Question: Is there a way that I can format an XML file in the proper way when creating it programmatically?
For example, if I use this code to create a simple XML File:
'''
NSXMLElement *fallback_driver = [[NSXMLElement alloc] initWithName:@"fallback-driver"];
NSXMLElement *folder = [[NSXMLElement alloc] initWithName:@"folder"];
[folder setStringValue:[ads_make objectValueOfSelectedItem]];
NSXMLElement *filename =[[NSXMLElement alloc] initWithName:@"filename"];
[filename setStringValue:ads_driver_name_selected];
[fallback_driver addChild:folder];
[fallback_driver addChild:filename];
NSXMLElement* rootNode = [ads_user_printxml rootElement];
[rootNode addChild:fallback_driver];
'''
When this is run, I would like to output to be as per the commented section in the image below, not the actual XML (that is not commented).

How I can format the XML file that way? Thanks!
P.S.
Thanks for the answer.. However, I would like to convert the NSXMLDocument that I have into NSData for saving...
I am trying
'''
NSData *newData = [[ads_user_printxml XMLDataWithOptions:NSXMLNodePrettyPrint]XMLData];
'''
however I am getting a warning that "'NSData' may not respond to '-XMLData', where before I added the XMLDataWithOptions it was working fine. I also tried the method 'XMLStringWithOptions' (as you stated - but figured that data was more appropriate), but the same warning was generated.
Any ideas? Thanks a lot!
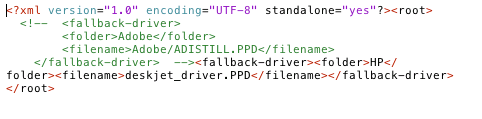
Answer: You can output a nicely formatted XML string using the following:
'''
NSString* string = [xmlNode XMLStringWithOptions:NSXMLNodePrettyPrint];
'''
Note that because 'NSXMLDocument' and 'NSXMLElement' are subclasses of 'NSXMLNode', you can do this with those classes also.
If you want 'NSData' instead of a string, just do:
'''
NSData* xmlData = [xmlNode XMLDataWithOptions:NSXMLNodePrettyPrint];
'''